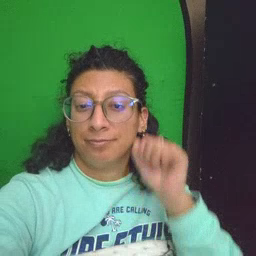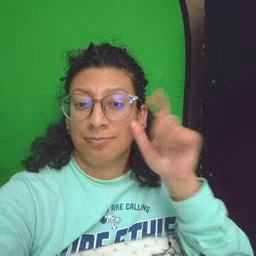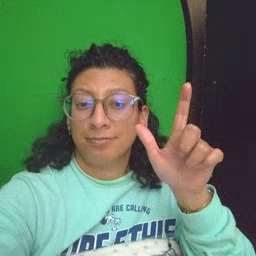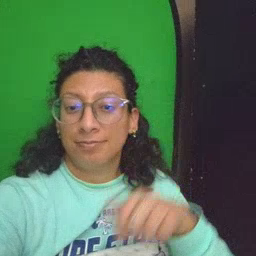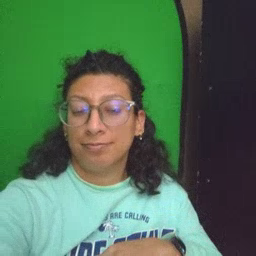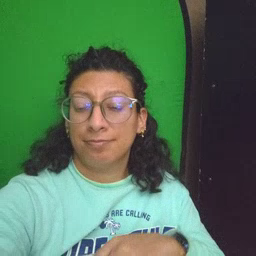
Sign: awake